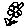
Label: flower